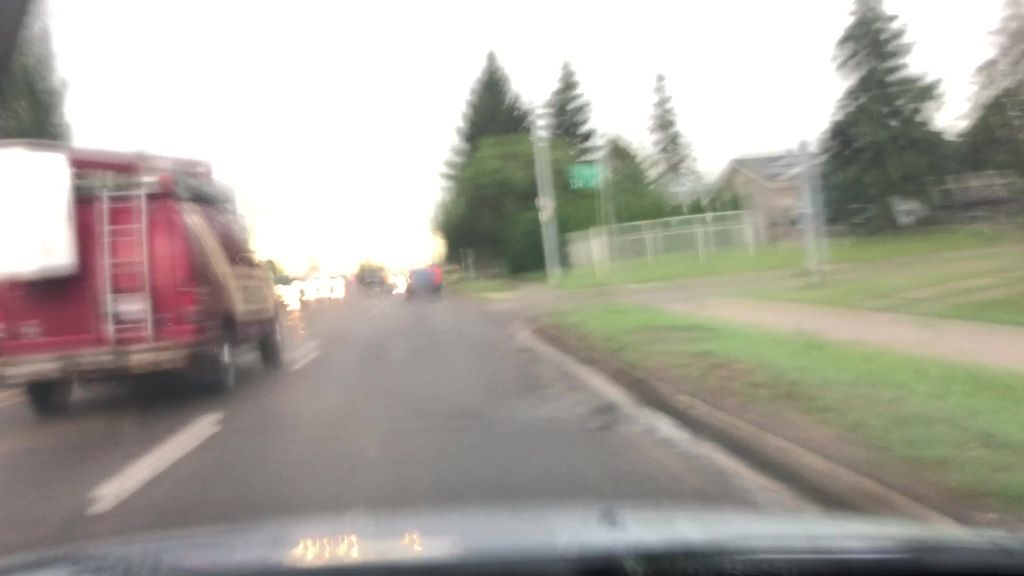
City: edmonton